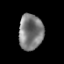
Tissue: prostate
Cell type: T cells
Senescence score: 0.116
Nuclear area (px): 846
Mean DAPI intensity: 124.43